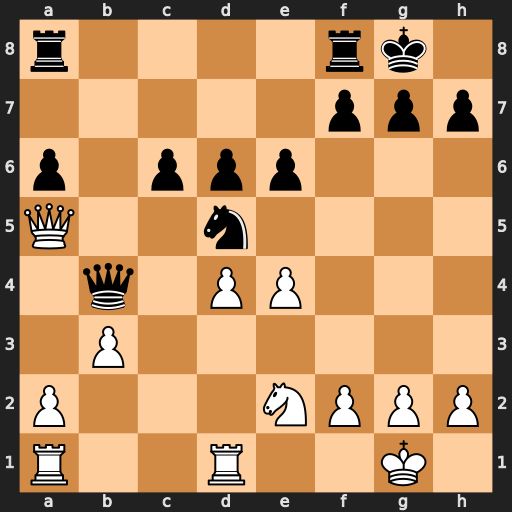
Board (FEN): r4rk1/5ppp/p1ppp3/Q2n4/1q1PP3/1P6/P3NPPP/R2R2K1
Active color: w
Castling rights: -
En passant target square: -
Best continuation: Qxb4 Nxb4 a3